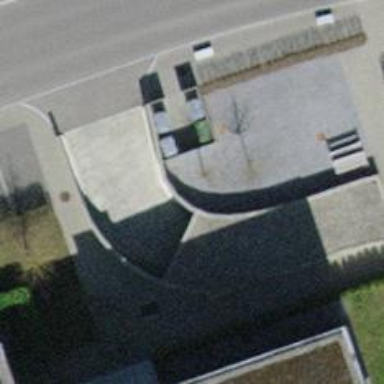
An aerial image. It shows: Parking entrance.